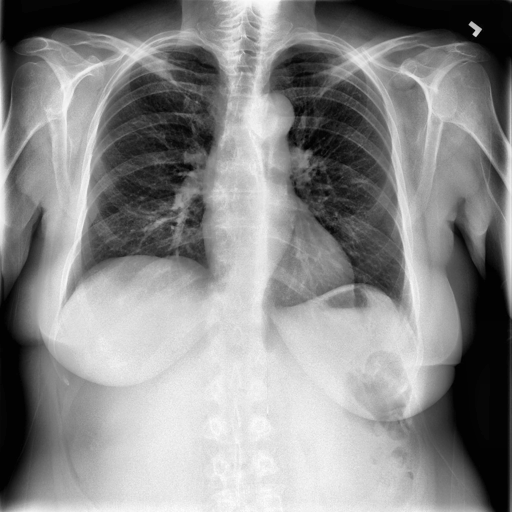
Finding: NORMAL